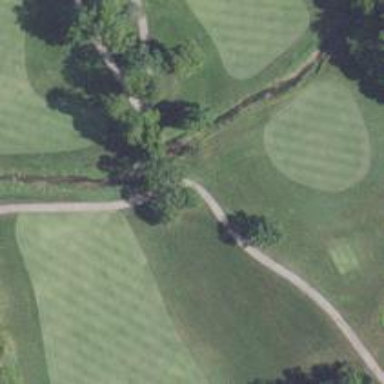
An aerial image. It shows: Path for golf carts.